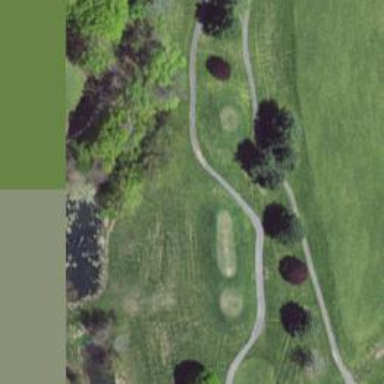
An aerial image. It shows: Path for both roads and golfers.